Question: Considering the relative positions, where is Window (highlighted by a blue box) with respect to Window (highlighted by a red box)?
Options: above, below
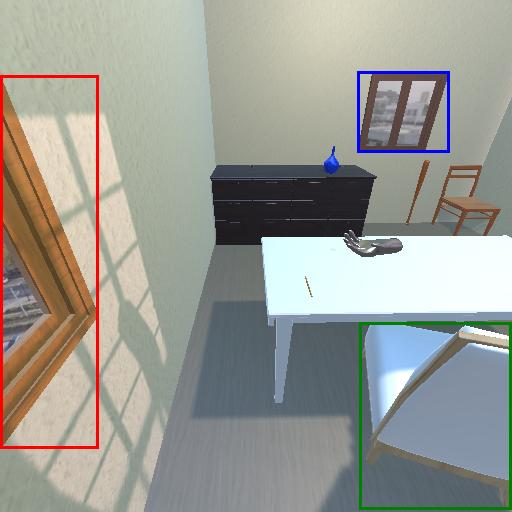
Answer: above